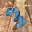
Label: 3